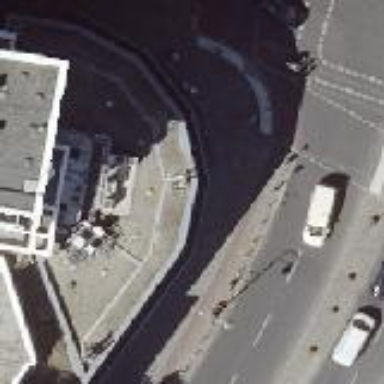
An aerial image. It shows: Part of building.